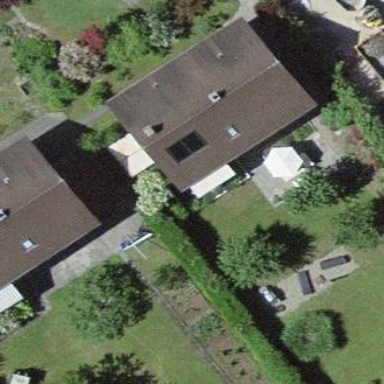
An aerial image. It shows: Residential building with gabled brown roof and yellow walls.